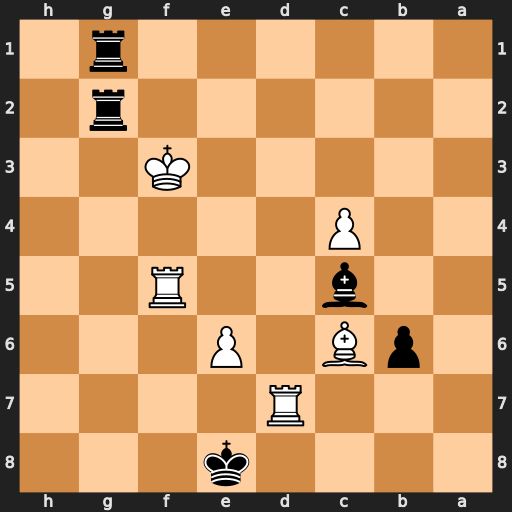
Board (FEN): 4k3/3R4/1pB1P3/2b2R2/2P5/5K2/6r1/6r1
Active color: b
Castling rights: -
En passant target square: -
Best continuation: Rf2+ Ke4 Re1+ Kd3 Re3#